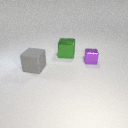
small purple metal cube to the right of large green metal cube